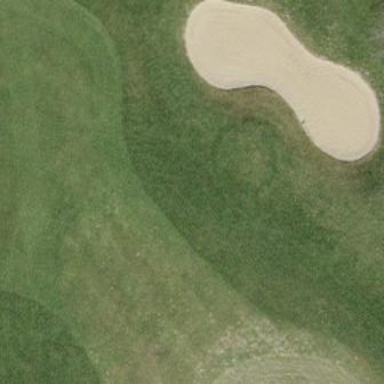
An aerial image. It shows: Sand bunker on golf course.